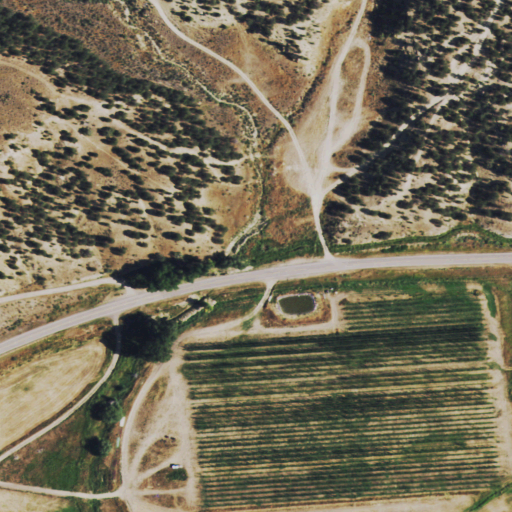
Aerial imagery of valley in Colorado named Lo 7 Gulch containing cultivated crops, shrub, evergreen forest, pasture, open development, low intensity development, and medium intensity development